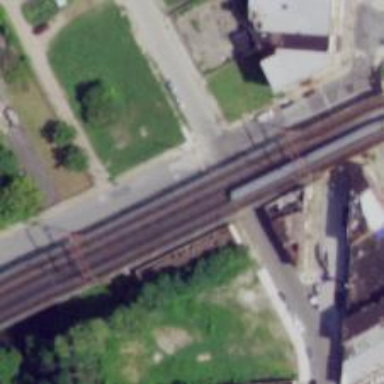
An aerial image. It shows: Railway bridge with electrified contact lines.